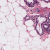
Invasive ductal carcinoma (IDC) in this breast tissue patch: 0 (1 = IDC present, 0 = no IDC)